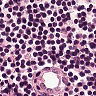
Metastatic tissue present: no